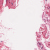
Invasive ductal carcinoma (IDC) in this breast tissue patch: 0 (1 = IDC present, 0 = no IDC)